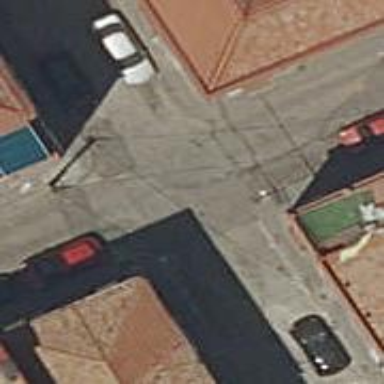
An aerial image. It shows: Asphalt road in residential area.